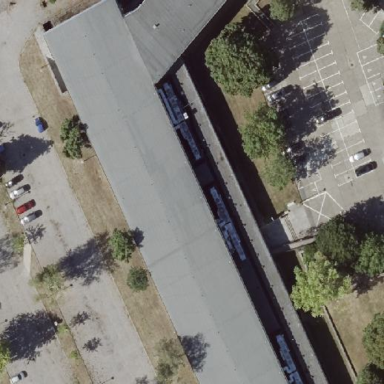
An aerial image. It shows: Building being used as sports hall.